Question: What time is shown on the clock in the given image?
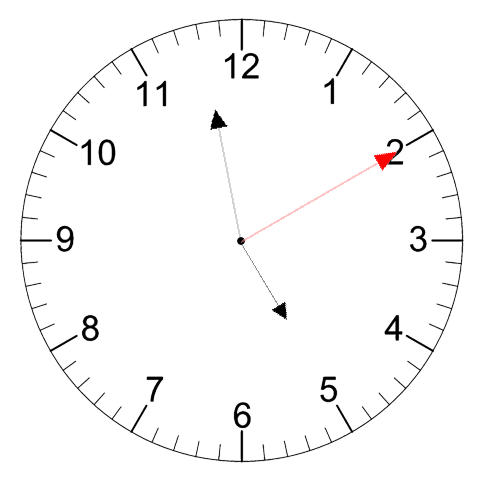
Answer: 04:58:10